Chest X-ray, PA view. Patient: 54 years old, sex M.
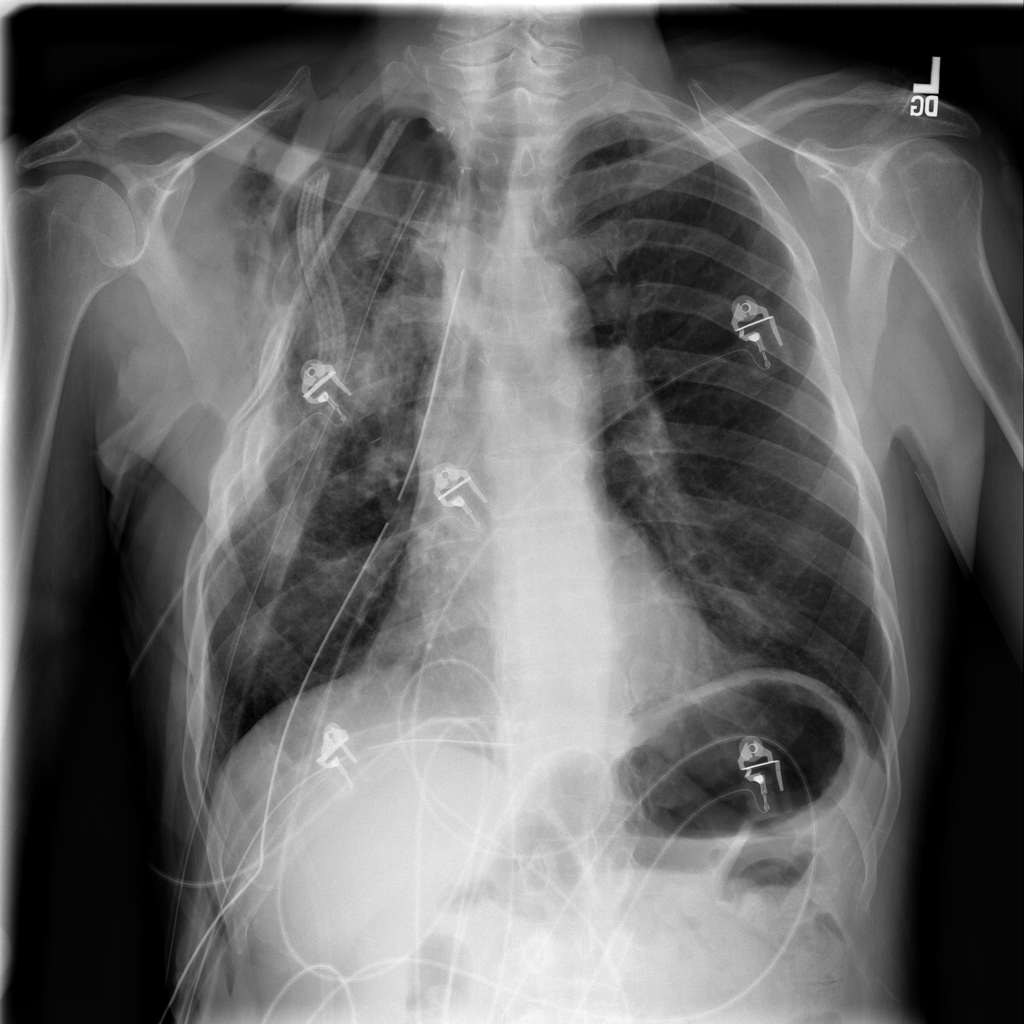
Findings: No Finding